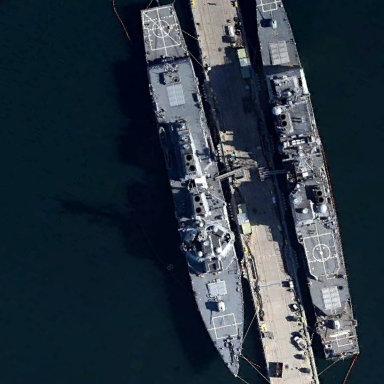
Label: destroyer